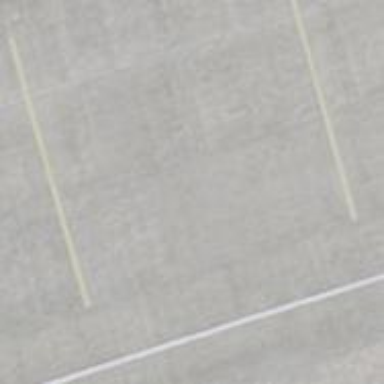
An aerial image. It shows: Airport parking position.